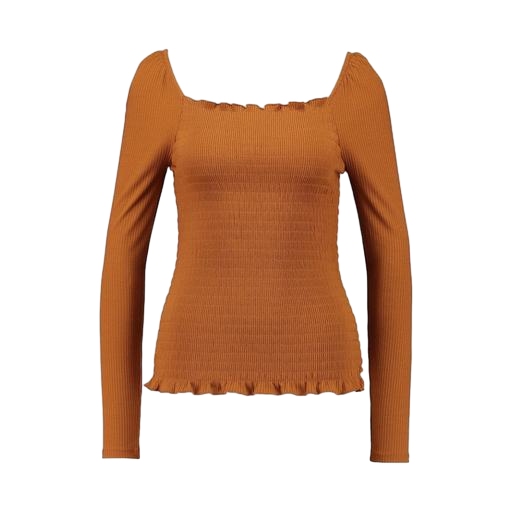
multicolor vero moda rust high neck blouse, brown femme long-sleeve top, brown women's ribbed long sleeve jersey t-shirt, white background